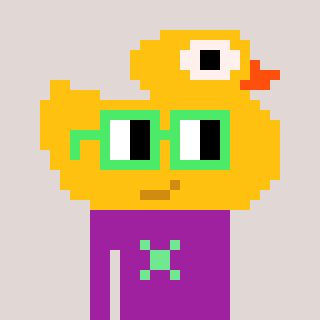
a pixel art character with square light green glasses, a ducky-shaped head and a magenta-colored body on a warm background